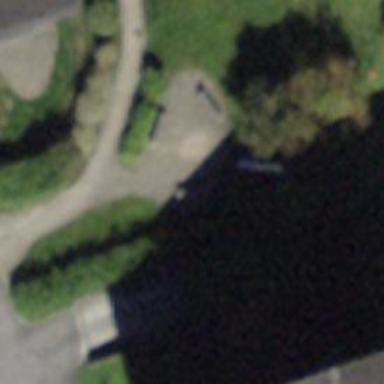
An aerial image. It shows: Group of garages.